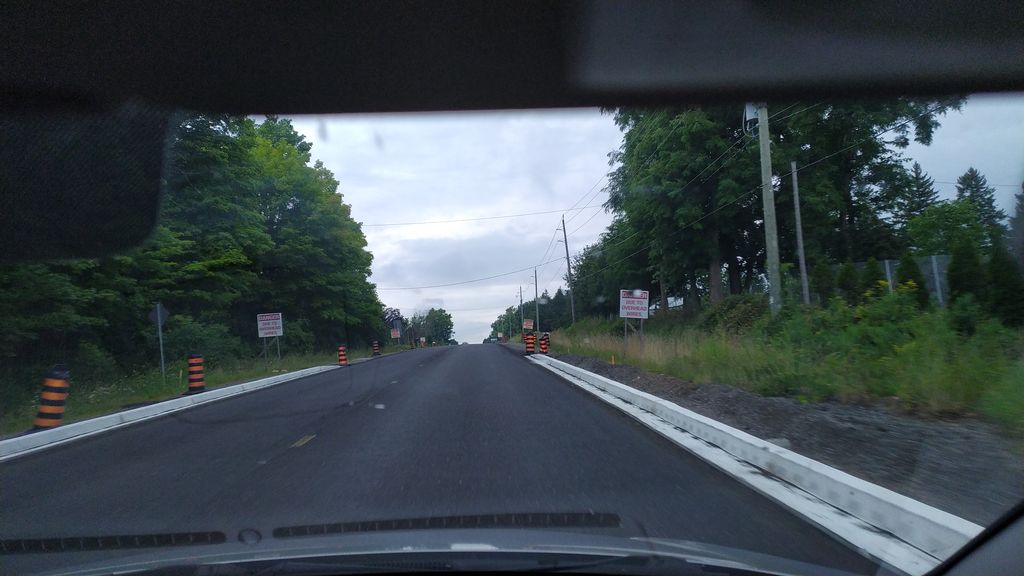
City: kitchener-waterloo